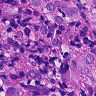
Metastatic tissue present: yes